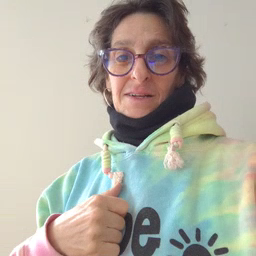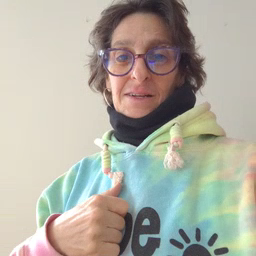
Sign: mad